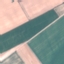
Land use / land cover class: AnnualCrop